Interaction volume radius: 10 \u00c5
Interaction volume height: 15 \u00c5
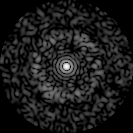
Disorder parameter: 0.8252